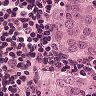
Metastatic tissue present: yes